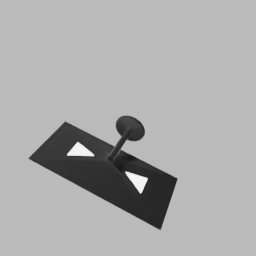
Label: electronics